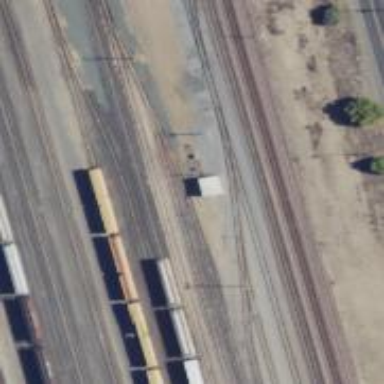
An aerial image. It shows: Site related to railway infrastructure.